Question: I am a spring boot learner so that I have been trying to create some basics Spring boot application. I got an error while I tried to run my developed application.
The error I got was
[
'''
package io.ajithan.springbootstarter;
import org.springframework.boot.SpringApplication;
import org.springframework.boot.autoconfigure.SpringBootApplication;
import org.springframework.context.annotation.ComponentScan;
@SpringBootApplication
@ComponentScan({"io.ajithan.springbootstarter"})
public class StoreApiAPP {
public static void main(String[] args) {
SpringApplication.run(StoreApiAPP.class, args);
}
}
'''
'''
package io.ajithan.springbootstarter.model;
public class ItemDetails {
private Integer itemId;
private String itemName;
private Double itemPrice;
private String itemCategory;
public ItemDetails() {
}
public ItemDetails(Integer itemId, String itemName, Double itemPrice, String itemCategory) {
this.itemId = itemId;
this.itemName = itemName;
this.itemPrice = itemPrice;
this.itemCategory = itemCategory;
}
public Integer getItemId() {
return itemId;
}
public void setItemId(Integer itemId) {
this.itemId = itemId;
}
public String getItemName() {
return itemName;
}
public void setItemName(String itemName) {
this.itemName = itemName;
}
public Double getItemPrice() {
return itemPrice;
}
public void setItemPrice(Double itemPrice) {
this.itemPrice = itemPrice;
}
public String getItemCategory() {
return itemCategory;
}
public void setItemCategory(String itemCategory) {
this.itemCategory = itemCategory;
}
}
'''
'''
package io.ajithan.springbootstarter.model;
public class ItemResponse {
public String getMessage() {
return message;
}
public void setMessage(String message) {
this.message = message;
}
private String message;
}
'''
'''
package io.ajithan.springbootstarter.controller;
import java.util.List;
import org.springframework.beans.factory.annotation.Autowired;
import org.springframework.web.bind.annotation.PathVariable;
import org.springframework.web.bind.annotation.RequestBody;
import org.springframework.web.bind.annotation.RequestMapping;
import org.springframework.web.bind.annotation.RequestMethod;
import org.springframework.web.bind.annotation.RestController;
import io.ajithan.springbootstarter.model.ItemDetails;
import io.ajithan.springbootstarter.model.ItemResponse;
import io.ajithan.springbootstarter.service.StoreService;
@RestController
public class StoreController {
@Autowired
private StoreService storeService;
@RequestMapping("/getAllItems")
public List<ItemDetails> getItemDetailsList(){
return storeService.getItemDetails();
}
@RequestMapping("/getSingleItem/{idNumber}")
public ItemDetails getSingleItem(@PathVariable("idNumber") Integer id) {
return storeService.getSingleItem(id);
}
@RequestMapping(method=RequestMethod.POST,value="/addItem")
public ItemResponse addSingleItem(@RequestBody ItemDetails itemDetails) {
return storeService.addSingleItem(itemDetails);
}
}
'''
'''
package io.ajithan.springbootstarter.service;
import java.util.ArrayList;
import java.util.Arrays;
import java.util.List;
import org.springframework.beans.factory.annotation.Autowired;
import org.springframework.stereotype.Service;
import io.ajithan.springbootstarter.model.ItemDetails;
import io.ajithan.springbootstarter.model.ItemResponse;
@Service
public class StoreService {
@Autowired
private ItemResponse itemResponse;
private List<ItemDetails> itemDetailsList = new ArrayList<>(Arrays.asList(
new ItemDetails(1,"5Rs GOODDAY Biscuit",5.00,"SWEET"),
new ItemDetails(2,"10Rs GOODAY Biscuit,",10.00,"SALTY"),
new ItemDetails(3,"25Rs GOODAY Biscuit",25.00,"CREAMY")
));
public List<ItemDetails> getItemDetails()
{
return itemDetailsList;
}
public ItemDetails getSingleItem(Integer id) {
return itemDetailsList.stream().filter(n->n.getItemId().equals(id)).findFirst().get();
}
public ItemResponse addSingleItem(ItemDetails itemDetails) {
itemDetailsList.add(itemDetails);
itemResponse.setMessage("Item added successfully");
return itemResponse;
}
}
'''
Can anyone give me solution for this problem?
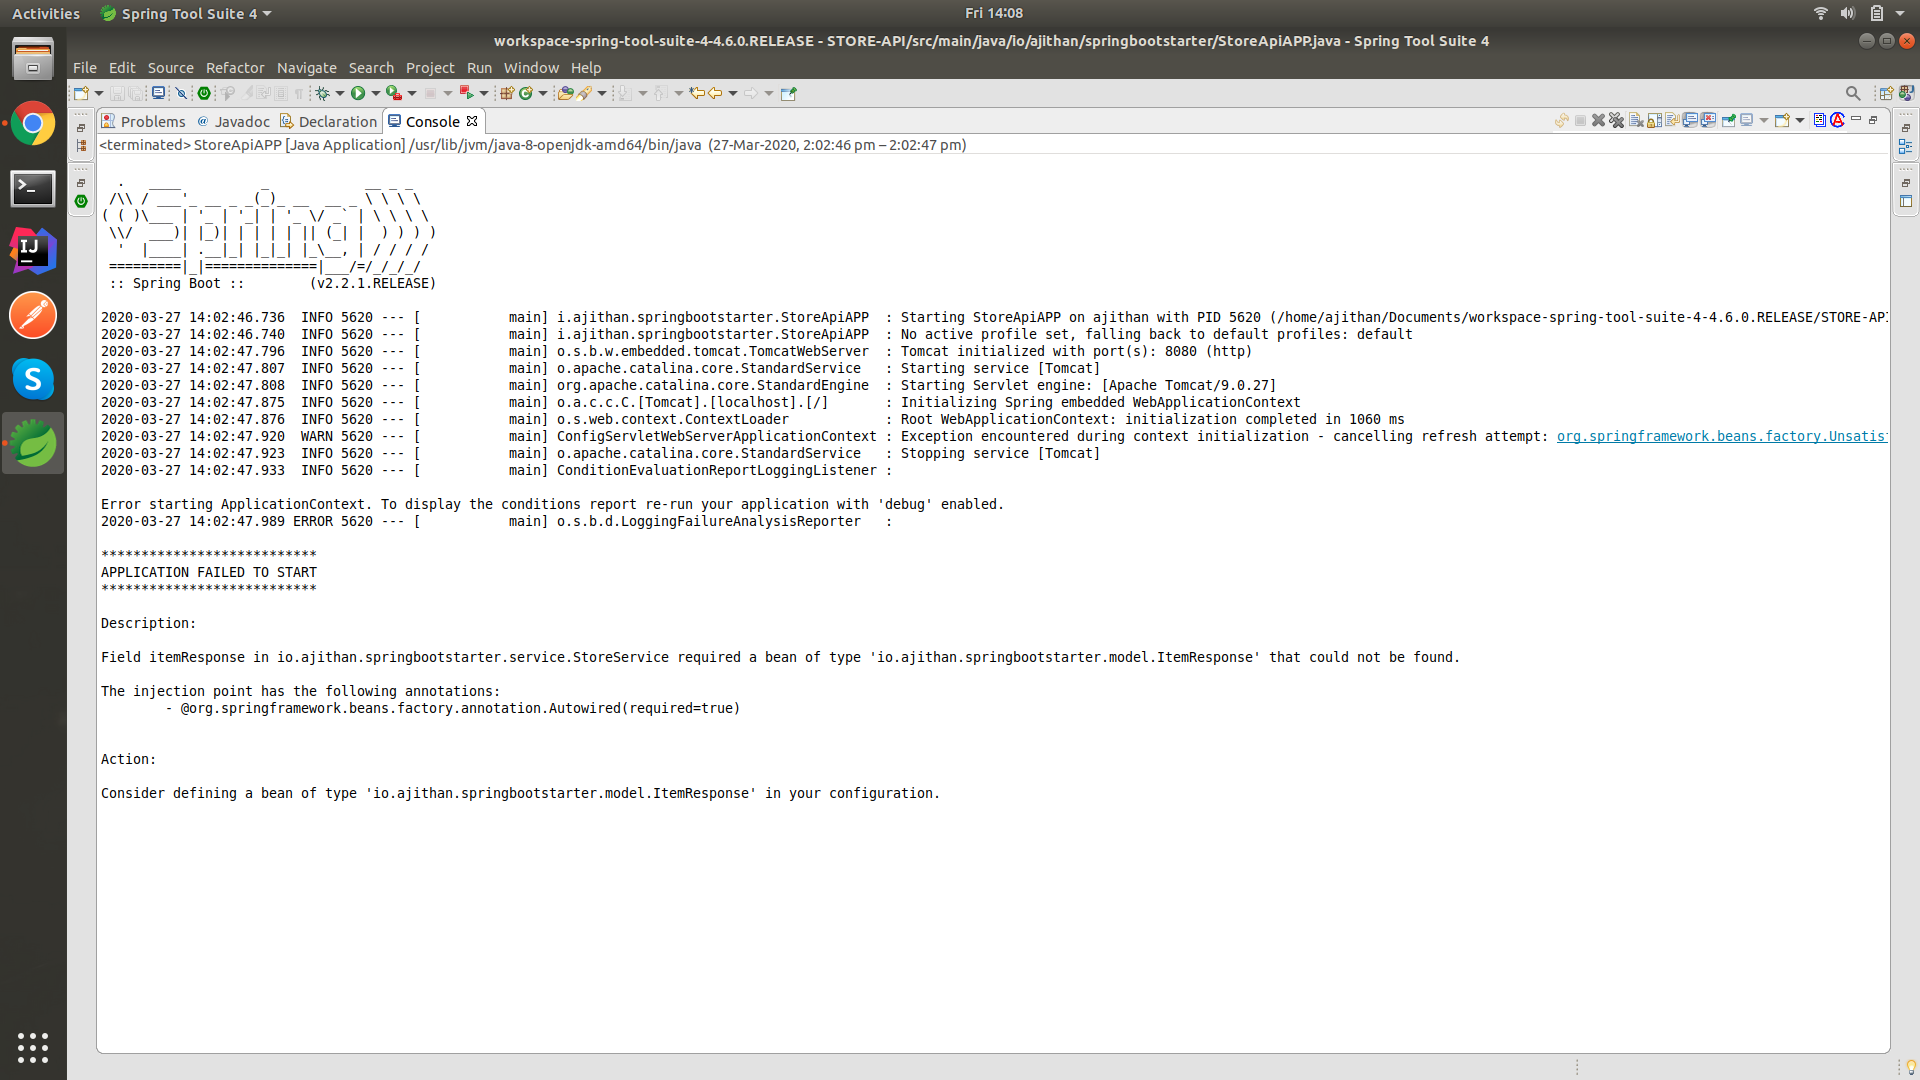
Answer: It doesn't make any sense is actual dangerous in this case, to autowire the 'ItemResponse'.
By default beans in Spring are singletons, so there is now a single instance of the 'ItemResponse'. Now imagine 50 concurrent threads changing the single instance of 'ItemResponse', what output do you think each thread will have?
In your case the only proper solution is to remove the autowired field, and simply construct a new 'ItemResponse' inside the 'addSingleItem' method and return that. That way there is no shared state.
'''
@Service
public class StoreService {
private List<ItemDetails> itemDetailsList = new ArrayList<>(Arrays.asList(
new ItemDetails(1,"5Rs GOODDAY Biscuit",5.00,"SWEET"),
new ItemDetails(2,"10Rs GOODAY Biscuit,",10.00,"SALTY"),
new ItemDetails(3,"25Rs GOODAY Biscuit",25.00,"CREAMY")
));
public List<ItemDetails> getItemDetails()
{
return itemDetailsList;
}
public ItemDetails getSingleItem(Integer id) {
return itemDetailsList.stream().filter(n->n.getItemId().equals(id)).findFirst().get();
}
public ItemResponse addSingleItem(ItemDetails itemDetails) {
itemDetailsList.add(itemDetails);
ItemResponse itemResponse = new ItemResponse();
itemResponse.setMessage("Item added successfully");
return itemResponse;
}
}
'''